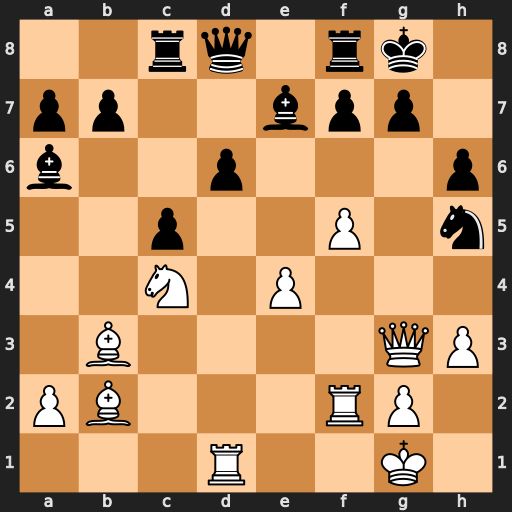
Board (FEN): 2rq1rk1/pp2bpp1/b2p3p/2p2P1n/2N1P3/1B4QP/PB3RP1/3R2K1
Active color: w
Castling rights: -
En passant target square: -
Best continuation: Qf3 Bxc4 Bxc4